Aerial crown-view tile of a tropical tree (Barro Colorado Island, Panama), acquired 20240918:
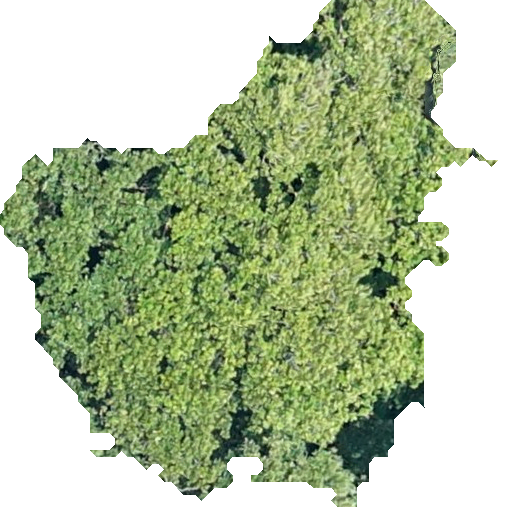
Species: Anacardium excelsum
GBIF accepted scientific name: Anacardium excelsum
Crown area: 235.861 m²